Question: I am having some problems to underline an EditText in AndroidStudio.
This is what I am looking for (this is just a photo, not my real text):

But I do not really know any property to do that.
My code right now is really simple. Just the "normal" one:
'''
<EditText
android:layout_width="match_parent"
android:layout_height="wrap_content"
android:inputType="textPersonName"
android:ems="10"
android:layout_margin="16dp"
android:id="@+id/tx_titulo"
android:layout_alignParentTop="true"
android:layout_alignParentLeft="true"
android:layout_alignParentStart="true"
android:text="@string/pt_titulo"
android:layout_alignParentRight="true"
android:layout_alignParentEnd="true"
android:allowUndo="true"
/>
'''
I do not want to underline just the text (in this case "Titulo"), but the whole PlainText
Does anybody know it?
Greets.
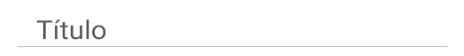
Answer: It is default, but try to check your styles. Maybe there is a style that will override the style in the whole application. If there is, just remove it